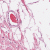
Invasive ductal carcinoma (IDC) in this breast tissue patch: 0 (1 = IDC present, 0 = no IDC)